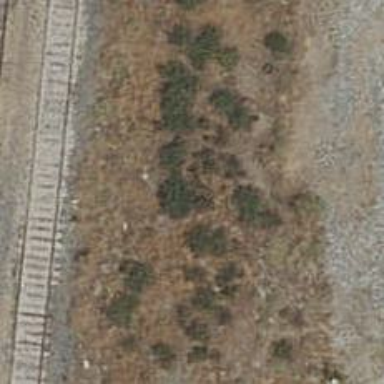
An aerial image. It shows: Railway tunnel with electrified contact lines.